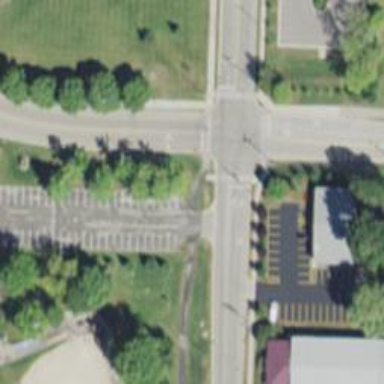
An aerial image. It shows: Marked crossing on footway.